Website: home-depot
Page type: customer-info-address
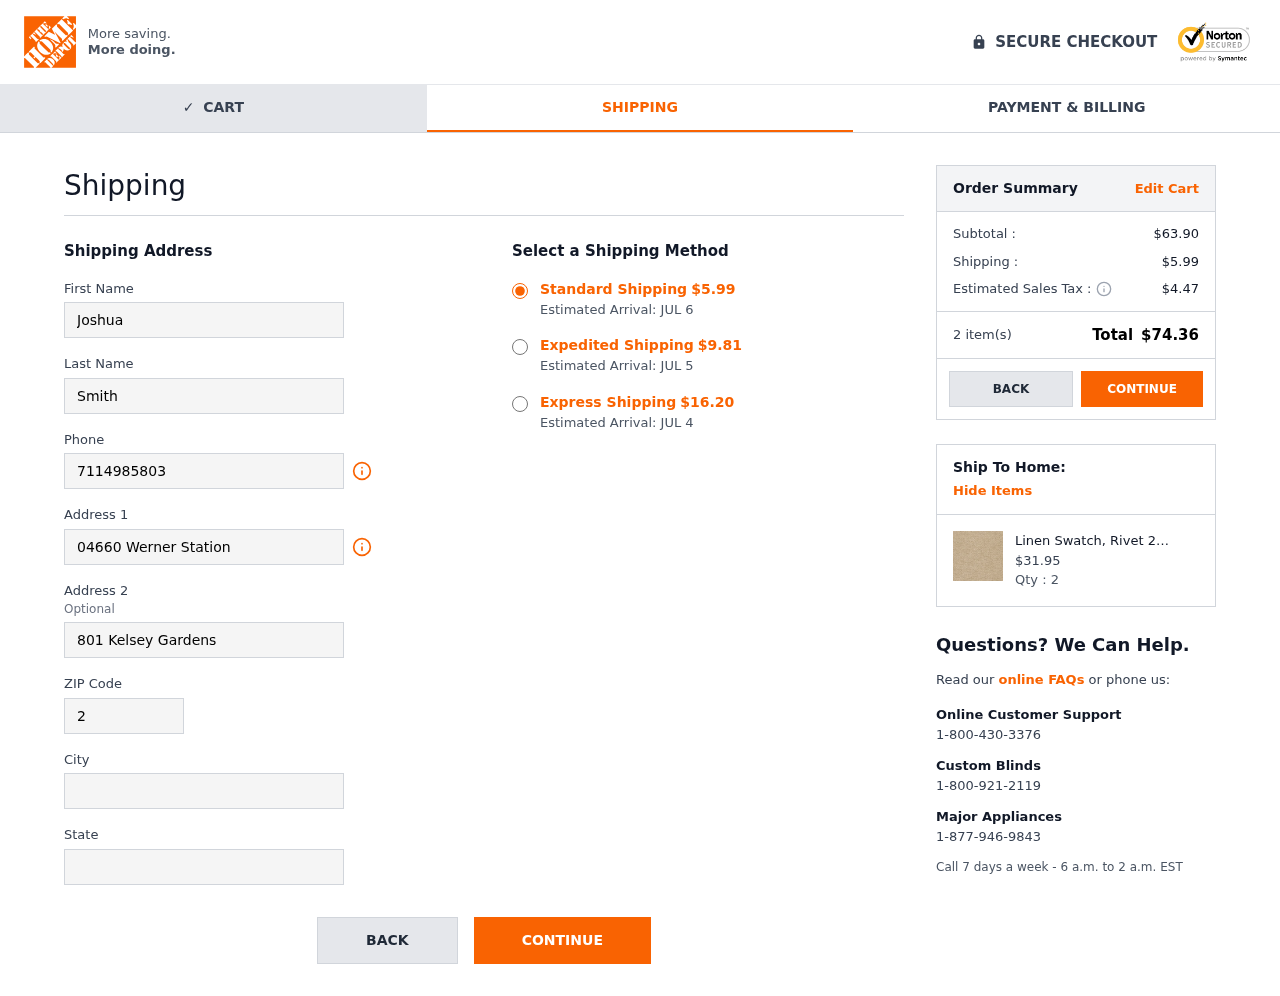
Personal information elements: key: PII_CITY
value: East Edwardland
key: PII_FIRSTNAME
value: Joshua
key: PII_LASTNAME
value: Smith
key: PII_PHONE
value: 7114985803
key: PII_POSTCODE
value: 25234
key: PII_STATE
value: Maryland
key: PII_STREET
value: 04660 Werner Station
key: PII_STREET2
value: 801 Kelsey Gardens
Product elements: key: PRODUCT1_NAME
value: Linen Swatch, Rivet 25010071
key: PRODUCT1_PRICE
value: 31.95
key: PRODUCT1_QUANTITY
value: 2
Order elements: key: ORDER_SHIPPING_COST
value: $5.99
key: ORDER_DELIVERY_DATE
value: Estimated Arrival: JUL 6
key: ORDER_SHIPPING_COST_EXPEDITED
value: $9.81
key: ORDER_DELIVERY_DATE_EXPEDITED
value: Estimated Arrival: JUL 5
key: ORDER_SHIPPING_COST_EXPRESS
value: $16.20
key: ORDER_DELIVERY_DATE_EXPRESS
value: Estimated Arrival: JUL 4
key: ORDER_SUBTOTAL
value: $63.90
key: ORDER_TAX
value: $4.47
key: ORDER_NUM_ITEMS
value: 2 item(s)
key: ORDER_TOTAL
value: $74.36